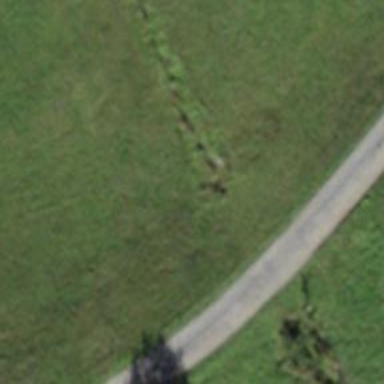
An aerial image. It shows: Culvert tunnel.